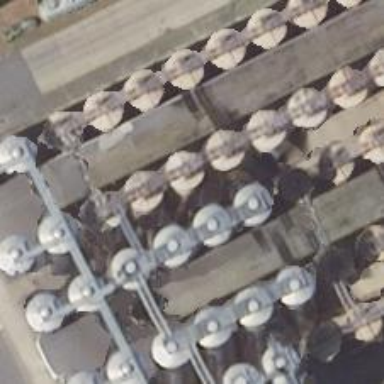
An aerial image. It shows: Storage tank that is man-made.